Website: lowes
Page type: billing-address
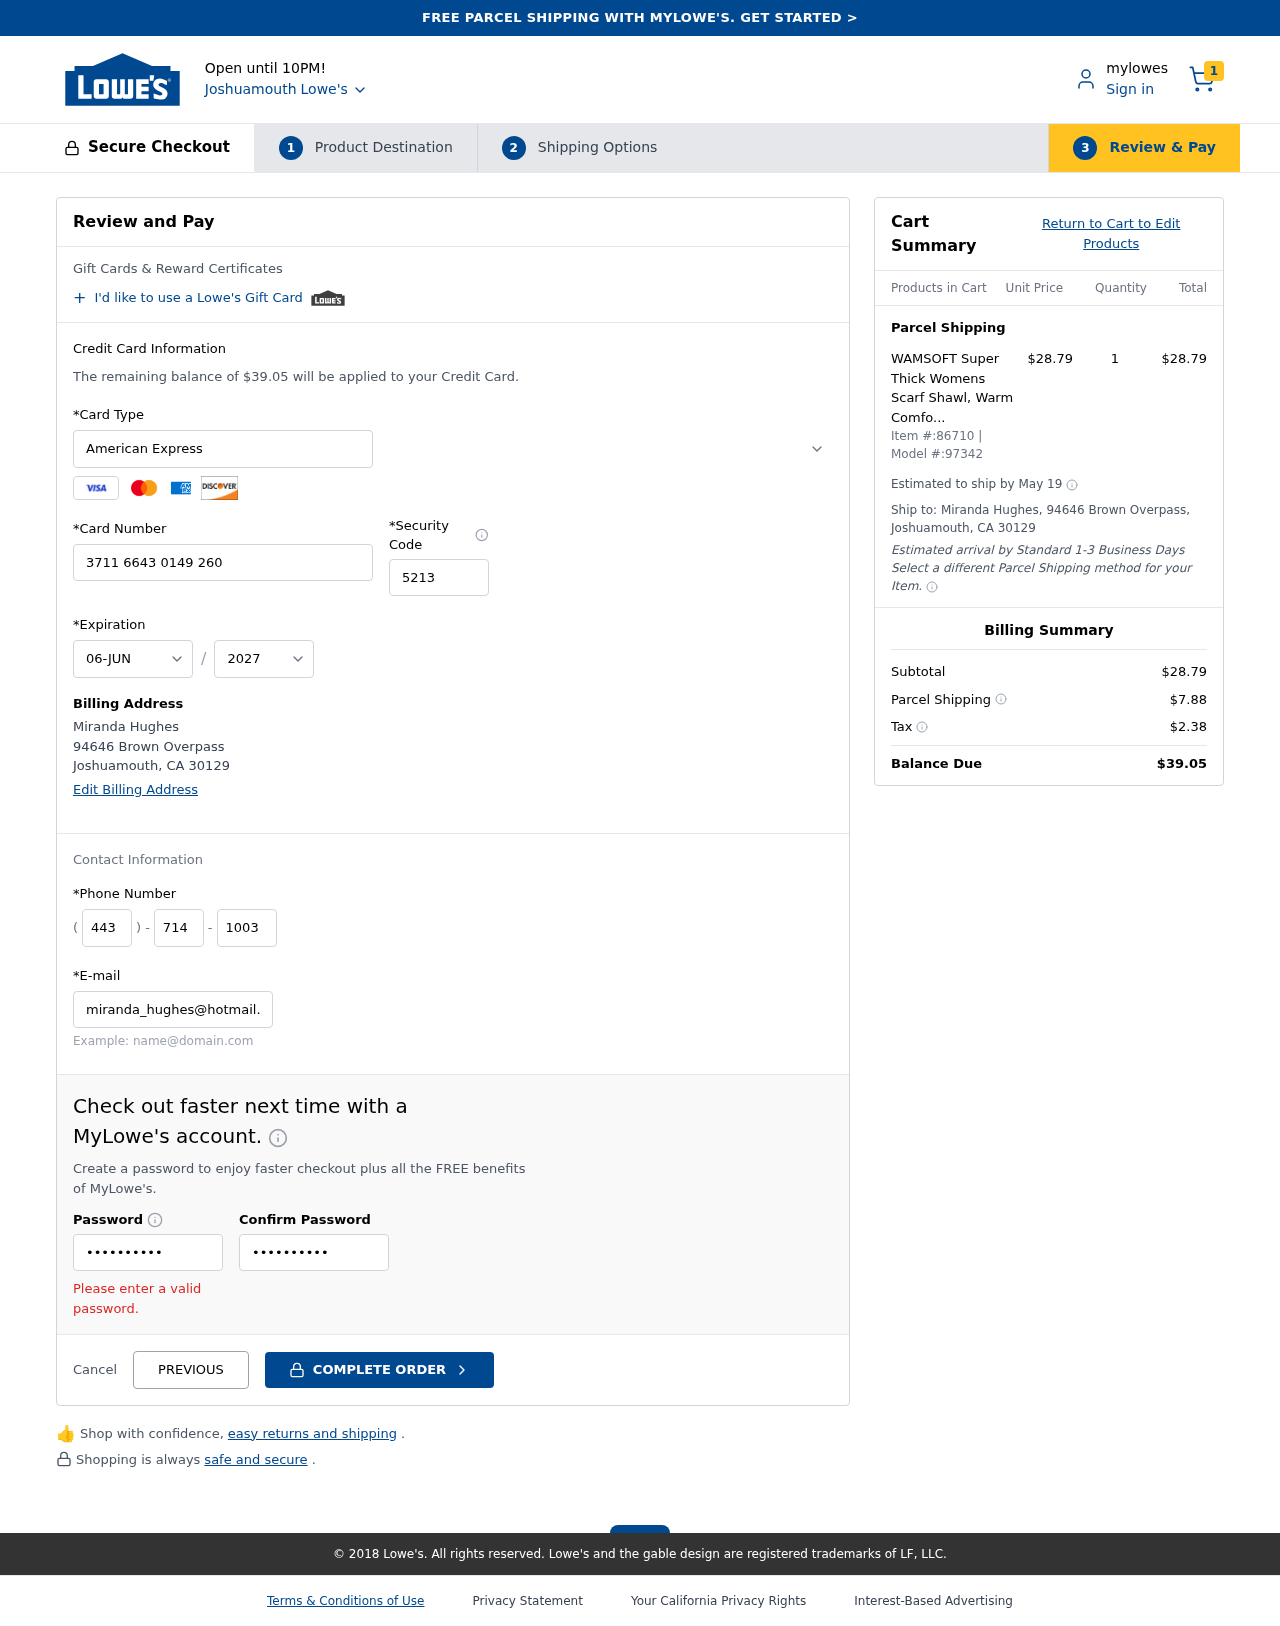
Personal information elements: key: PII_CARD_CVV
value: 5213
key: PII_CARD_EXPIRY_MONTH
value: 06
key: PII_CARD_EXPIRY_YEAR
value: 27
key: PII_CARD_NUMBER
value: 3711 6643 0149 260
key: PII_CARD_TYPE
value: American Express
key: PII_CITY
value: Joshuamouth
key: PII_CITY_STATE_ZIP
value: Joshuamouth, CA 30129
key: PII_EMAIL
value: miranda_hughes@hotmail.com
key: PII_FULLNAME
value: Miranda Hughes
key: PII_PHONE_AREA
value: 443
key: PII_PHONE_PREFIX
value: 714
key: PII_PHONE_SUFFIX
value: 1003
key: PII_STREET
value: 94646 Brown Overpass
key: PII_FULLNAME2
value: Miranda Hughes
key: PII_STATE_ABBR
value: CA
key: PII_POSTCODE
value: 30129
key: PII_POSTCODE_FULL
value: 30129
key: PII_CITY_STATE
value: Joshuamouth, CA
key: PII_POSTCODE_NUMERIC
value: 30129
Product elements: key: PRODUCT1_NAME
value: WAMSOFT Super Thick Womens Scarf Shawl, Warm Comfortable 3X Thick Spring Soft Rainbow Cashmere Large
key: PRODUCT1_PRICE
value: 28.79
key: PRODUCT1_QUANTITY
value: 1
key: PRODUCT_ITEM_NUMBER
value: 86710
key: PRODUCT_MODEL_NUMBER
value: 97342
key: PRODUCT1_LINE_TOTAL
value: $28.79
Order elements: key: ORDER_NUM_ITEMS
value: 1
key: ORDER_TOTAL
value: $39.05
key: ORDER_SHIPPING_DATE
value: May 19
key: ORDER_SUBTOTAL
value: $28.79
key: ORDER_SHIPPING_COST
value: $7.88
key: ORDER_TAX
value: $2.38